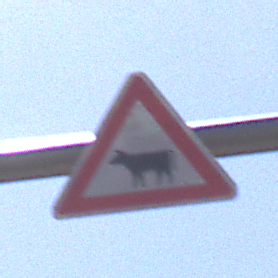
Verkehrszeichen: ViehtriebRechts
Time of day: Midday
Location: Outdoor (Nature)
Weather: Clear
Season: NotSpecified
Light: Natural